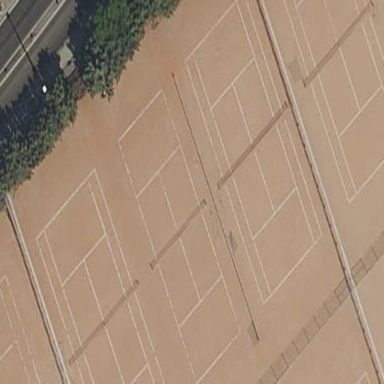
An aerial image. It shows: Tennis court on pitch designated for leisure land.